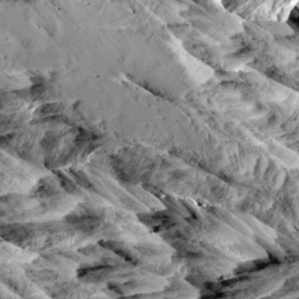
Label: non_frost